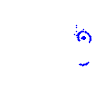
Particle: kaon